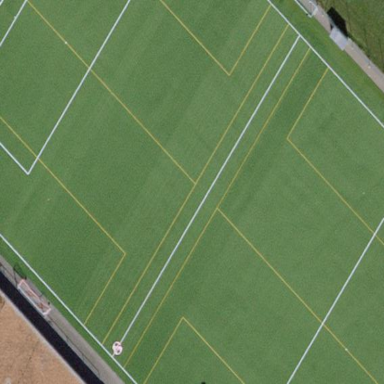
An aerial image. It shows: Grass pitch used for soccer.